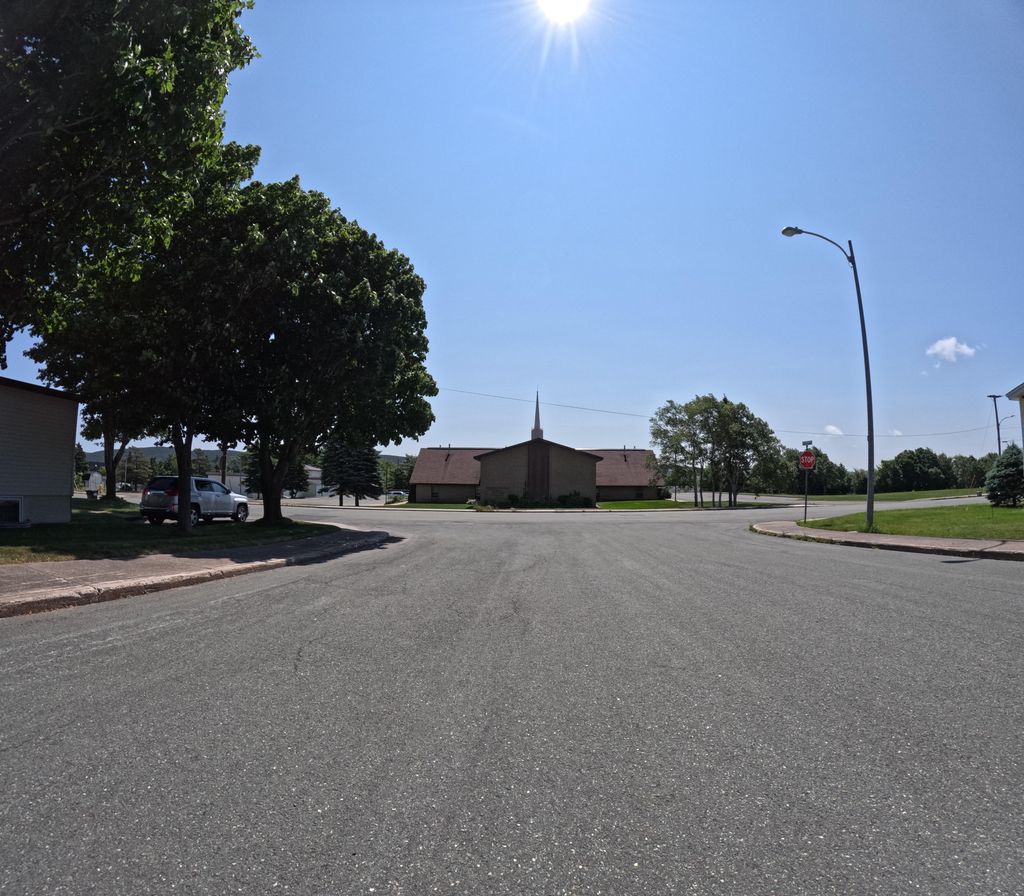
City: st_johns